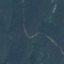
Land use / land cover: Forest